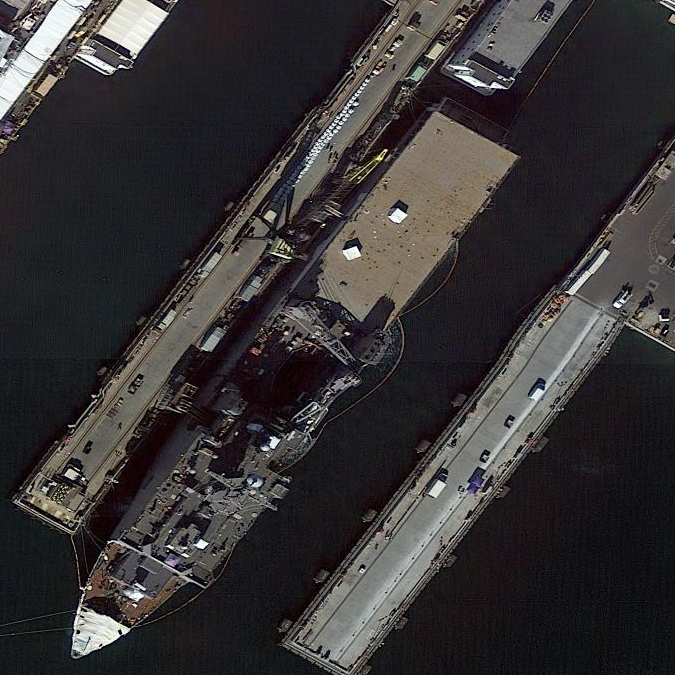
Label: Whitby_Island-class_dock_landing_ship